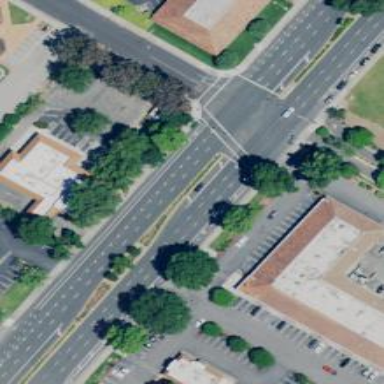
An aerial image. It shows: Solid stop line on the road marking.